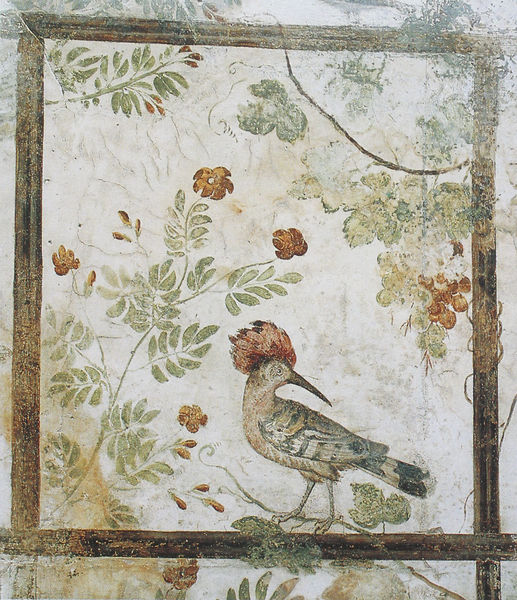
Titel: Villa Medici in Rom
Künstler: Annibale Lippi
Standort: Rom, Villa Medici (EU - I - Latium)
Schlagwörter: blätter, vogel, sitzen, äste, blume, fenster, federn, rahmen, natur, pflanze, ranken, trauben, wandgemälde, wandmalerei, gestreift, exotik, geäst, fresko, weinblätter, umrahmt, verblasst, zahm, wiedehopf, widehopf